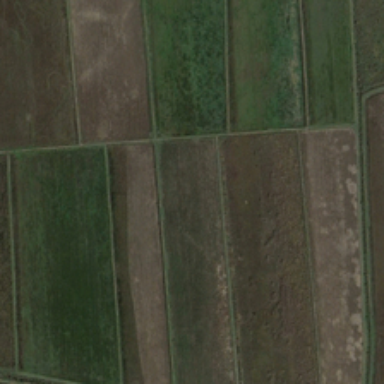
There is a lot of green farmland on the land .